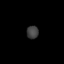
Tissue: lung
Cell type: Epithelial cells
Senescence score: 0.2188
Nuclear area (px): 151
Mean DAPI intensity: 63.722